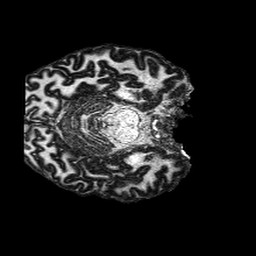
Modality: MP2RAGE
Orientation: axial